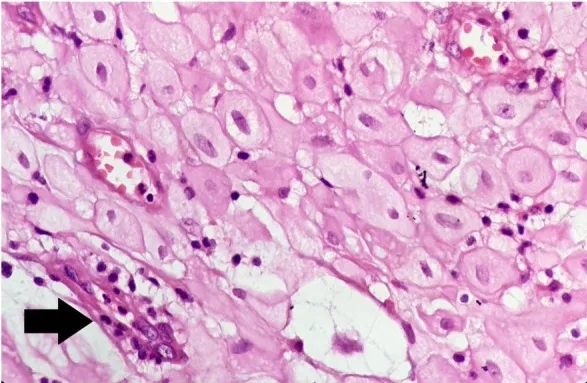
Photomicrograph of the lesion. High power view of the lesion showing the round to polygonal structure of decidual cells. The arrow highlights slit-like endometrial glands (H&E;100x).
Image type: pathology (h&e)